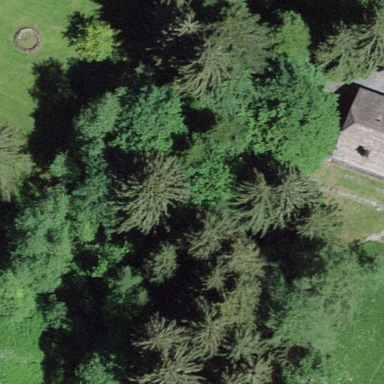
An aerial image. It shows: Beautiful woodland area.